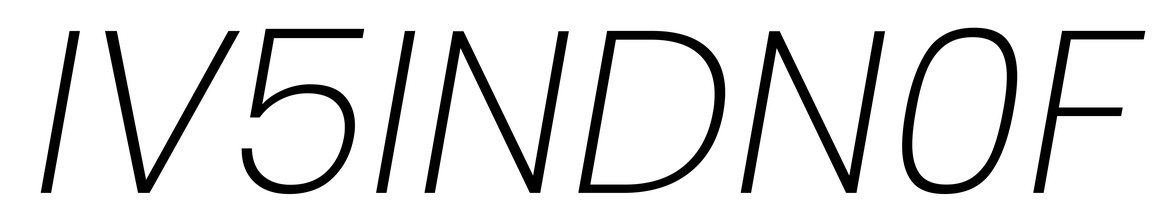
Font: Poppins-ExtraLightItalic